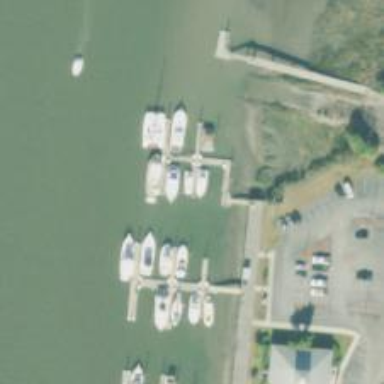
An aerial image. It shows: Man-made pier.